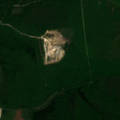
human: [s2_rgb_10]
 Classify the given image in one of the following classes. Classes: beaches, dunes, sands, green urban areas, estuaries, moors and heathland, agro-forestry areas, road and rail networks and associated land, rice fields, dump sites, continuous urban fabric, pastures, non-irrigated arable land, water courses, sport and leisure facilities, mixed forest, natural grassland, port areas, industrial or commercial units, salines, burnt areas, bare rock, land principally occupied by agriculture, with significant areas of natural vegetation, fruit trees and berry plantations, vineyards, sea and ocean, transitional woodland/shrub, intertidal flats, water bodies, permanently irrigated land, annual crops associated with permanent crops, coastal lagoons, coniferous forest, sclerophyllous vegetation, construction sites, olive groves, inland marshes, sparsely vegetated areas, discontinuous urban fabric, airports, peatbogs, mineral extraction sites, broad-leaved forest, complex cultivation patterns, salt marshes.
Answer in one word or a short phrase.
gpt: land principally occupied by agriculture, with significant areas of natural vegetation, broad-leaved forest, transitional woodland/shrub